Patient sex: M
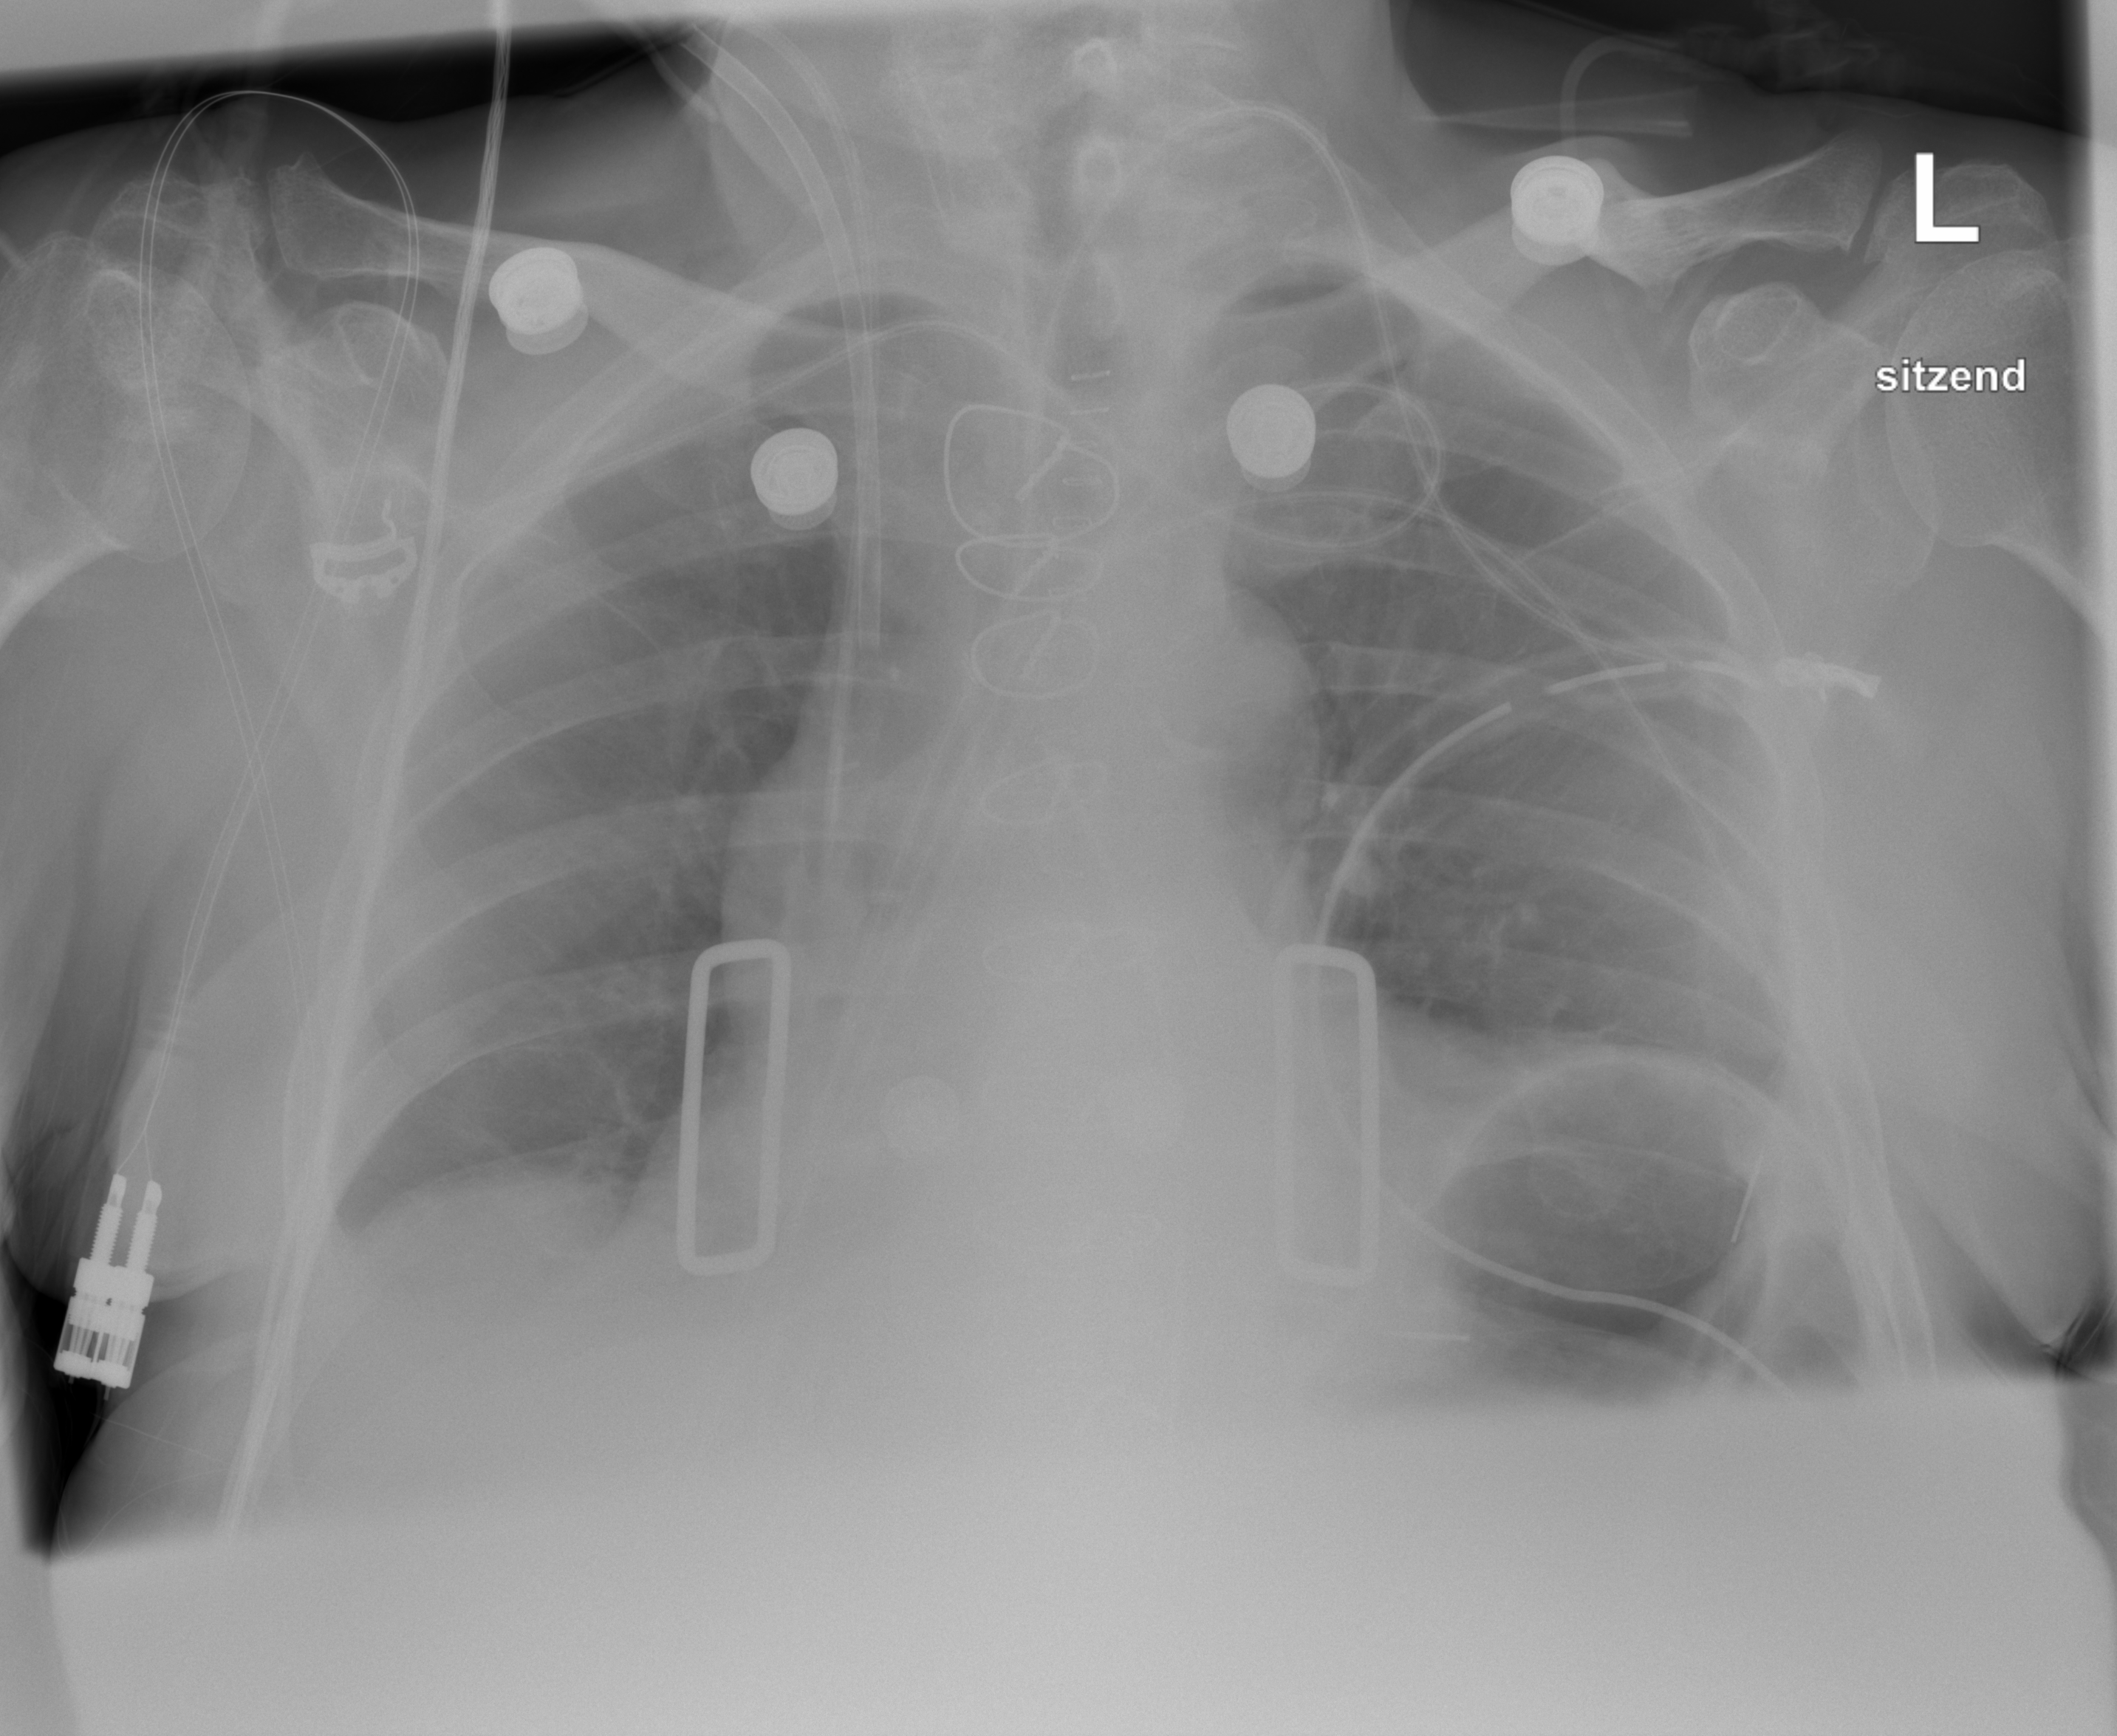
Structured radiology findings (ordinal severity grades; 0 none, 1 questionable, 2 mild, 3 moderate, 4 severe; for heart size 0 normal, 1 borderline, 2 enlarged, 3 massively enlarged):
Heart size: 2
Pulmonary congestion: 1
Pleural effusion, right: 2
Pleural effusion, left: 2
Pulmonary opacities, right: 0
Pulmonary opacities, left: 0
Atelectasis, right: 0
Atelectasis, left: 2